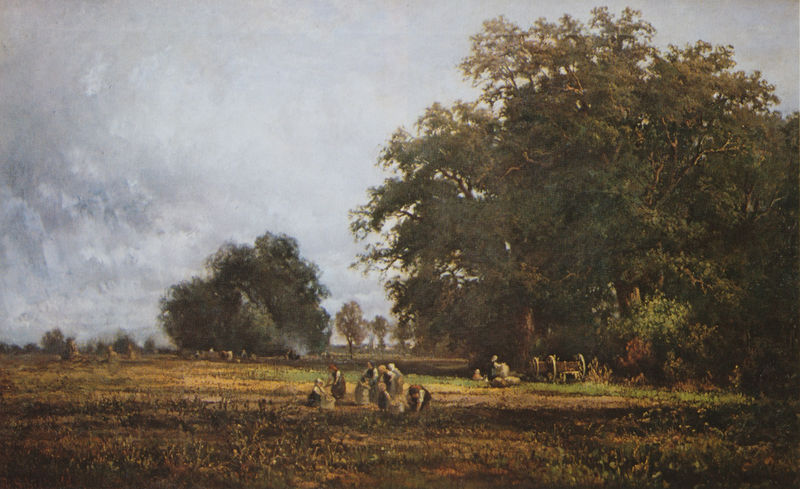
Titel: Kartoffelernte
Künstler: Robert August Rudolf Schietzold
Institution: (Privatbesitz)
Schlagwörter: baum, blau, blätter, dunkel, feuer, gemälde, gruppe, himmel, laub, schatten, wolken, baumstämme, bäume, frauen, gelb, grün, landschaft, menschen, mädchen, ocker, äste, braun, frau, grau, hell, hintergrund, kleid, kleider, licht, männer, schwarz, stroh, gras, rasen, rot, tiere, weg, wiese, wolke, beige, arm, stehen, stein, steine, tragen, öl, ast, baumstamm, erde, feld, felder, halme, horizont, natur, stamm, vieh, weite, zweige, busch, büsche, gebüsch, qualm, rauch, boden, land, realismus, tücher, kind, pflanzen, wald, arbeit, bauern, genre, karren, kinder, pferd, räder, sack, mais, bewölkt, magd, sommer, acker, arbeiten, arbeiterinnen, bäuerin, bäuerinnen, ernte, feldarbeit, getreide, heu, nachmittag, sammeln, säcke, weizen, hecke, nebel, herbst, ausflug, picknick, arbeiter, figuren, rad, wagen, wagenrad, stämme, wetter, kopftuch, korb, baumkrone, bauer, waldrand, äcker, nahrung, bücken, heuhaufen, stoppeln, tracht, leben, regenwolken, lanschaft, kartoffeln, laubwerk, kopftücher, laubbäume, rain, landwirtschaft, trachten, poussin, wagenräder, ähren, armut, landarbeit, pflug, pflügen, gewölk, knecht, frauengruppe, landarbeiter, fluren, ernten, corbet, erntezeit, frauenarbeit, mühsal, möhren, himmel#, menschen wiese, viej